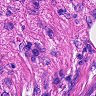
Metastatic tissue present: yes